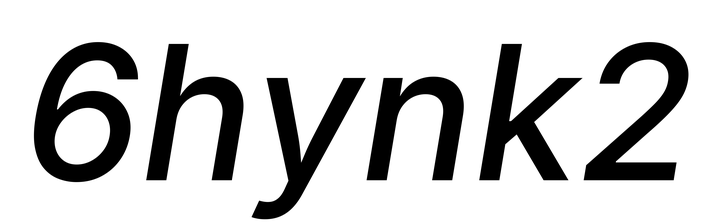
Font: Inter-Italic_Medium_Italic